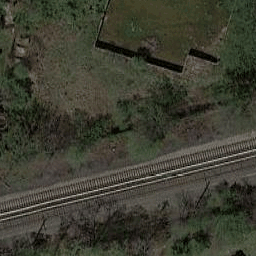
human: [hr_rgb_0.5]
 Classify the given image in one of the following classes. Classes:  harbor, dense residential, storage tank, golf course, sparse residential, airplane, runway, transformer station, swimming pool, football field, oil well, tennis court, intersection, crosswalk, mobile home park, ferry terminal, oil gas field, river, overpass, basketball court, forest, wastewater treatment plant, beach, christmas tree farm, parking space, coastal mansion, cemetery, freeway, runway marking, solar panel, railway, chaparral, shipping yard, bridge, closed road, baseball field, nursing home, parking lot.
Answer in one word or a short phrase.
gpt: railway